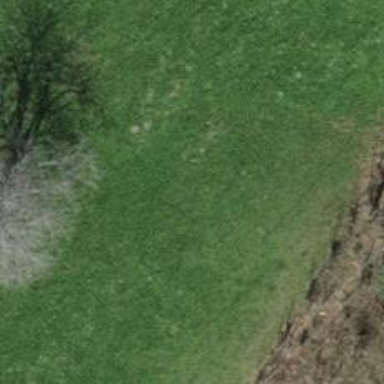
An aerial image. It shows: Single tag "natural: tree."